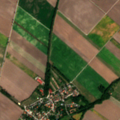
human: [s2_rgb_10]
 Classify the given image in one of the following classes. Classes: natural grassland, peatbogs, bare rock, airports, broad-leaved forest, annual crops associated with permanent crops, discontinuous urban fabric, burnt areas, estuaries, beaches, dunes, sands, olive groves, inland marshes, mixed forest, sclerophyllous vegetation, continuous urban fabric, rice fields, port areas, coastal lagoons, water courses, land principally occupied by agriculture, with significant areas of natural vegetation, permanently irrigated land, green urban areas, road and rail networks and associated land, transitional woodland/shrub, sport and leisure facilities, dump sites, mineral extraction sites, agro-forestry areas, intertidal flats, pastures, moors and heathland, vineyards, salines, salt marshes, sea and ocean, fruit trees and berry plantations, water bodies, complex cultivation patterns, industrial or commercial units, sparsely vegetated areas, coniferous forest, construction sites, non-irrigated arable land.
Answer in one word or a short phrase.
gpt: discontinuous urban fabric, non-irrigated arable land